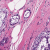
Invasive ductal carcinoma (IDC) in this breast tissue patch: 0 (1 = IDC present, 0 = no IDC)